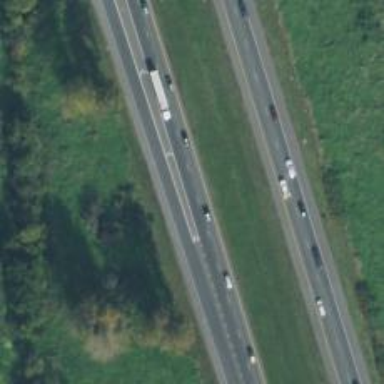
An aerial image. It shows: Motorway link.